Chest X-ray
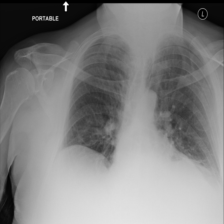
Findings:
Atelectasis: positive
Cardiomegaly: negative
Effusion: negative
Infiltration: negative
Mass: negative
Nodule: negative
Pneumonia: negative
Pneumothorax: negative
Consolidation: negative
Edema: negative
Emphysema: negative
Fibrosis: negative
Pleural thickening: negative
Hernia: positive